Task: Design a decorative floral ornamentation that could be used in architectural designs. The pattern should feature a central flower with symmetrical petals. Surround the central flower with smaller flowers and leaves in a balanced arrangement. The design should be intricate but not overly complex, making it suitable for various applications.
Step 1558:
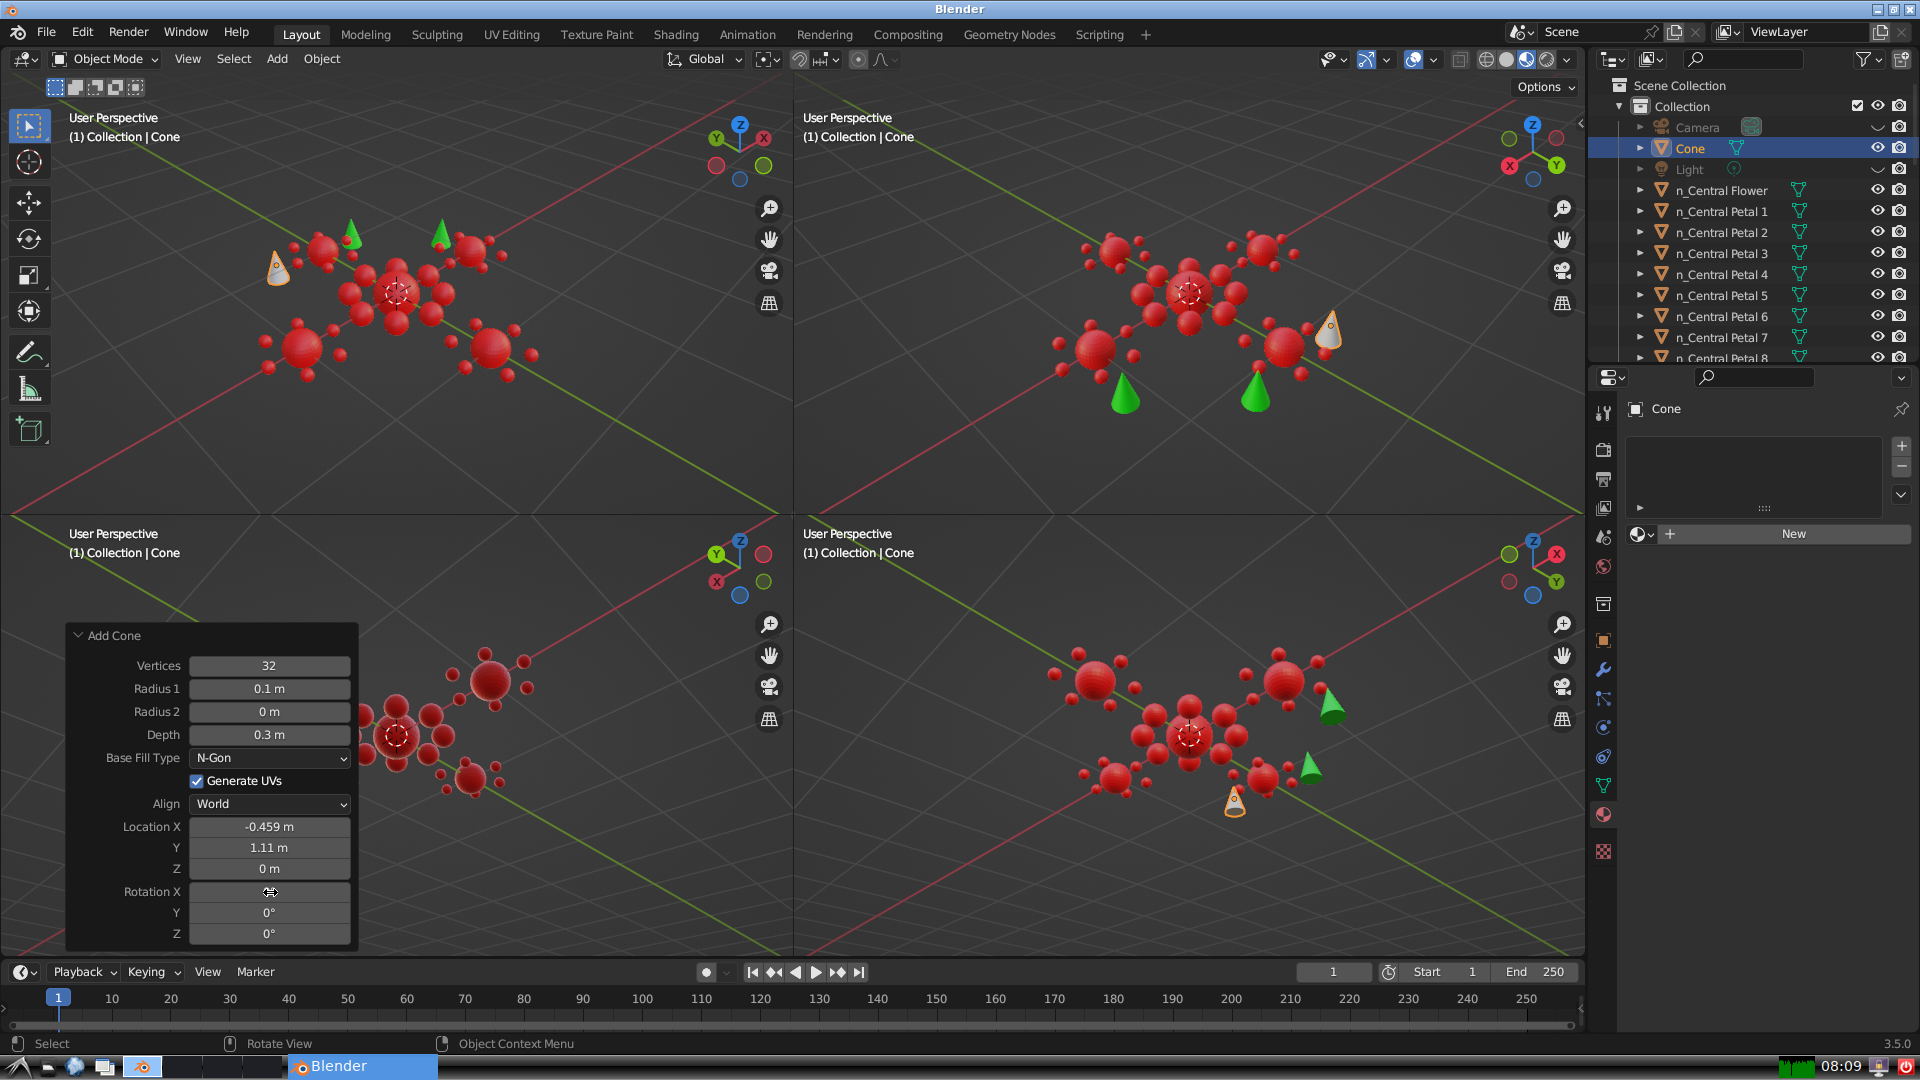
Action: {"mouse_move": [270, 913]}